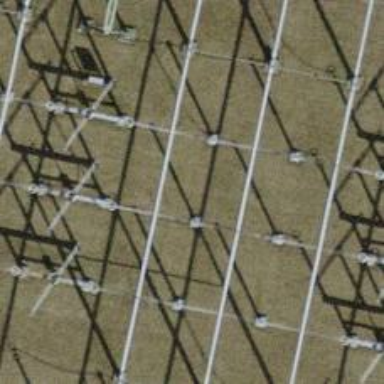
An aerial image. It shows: Busbar power line.